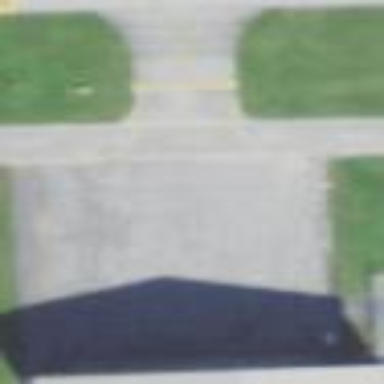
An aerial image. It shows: Apron at the airport.